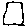
Label: square